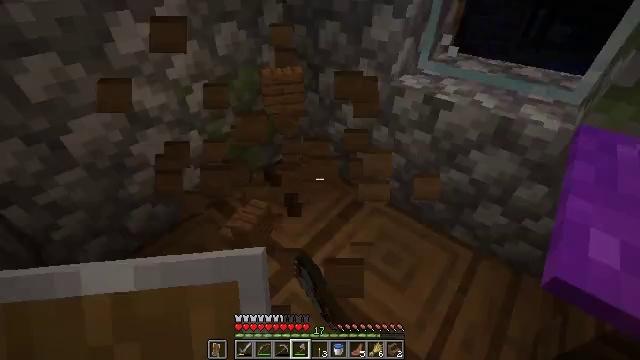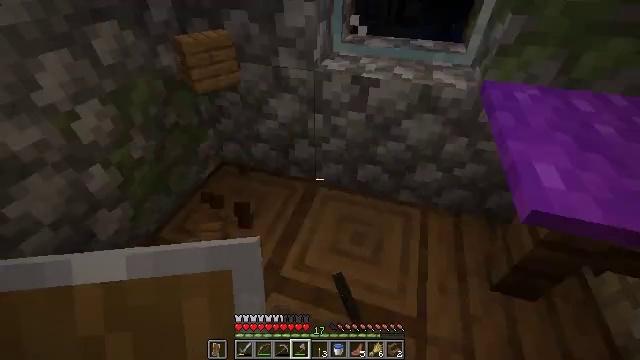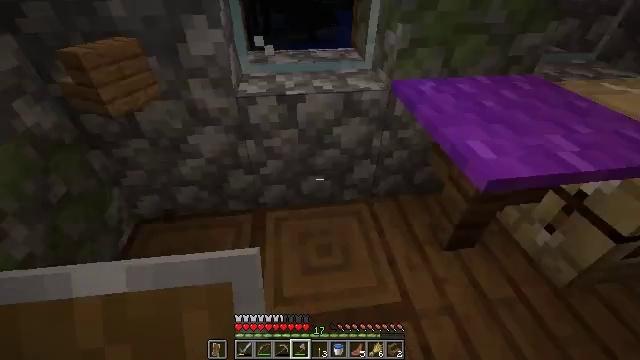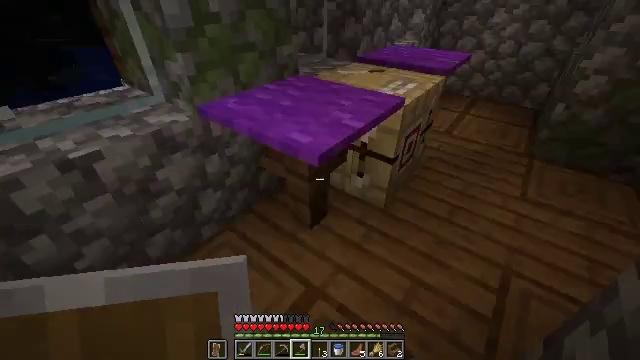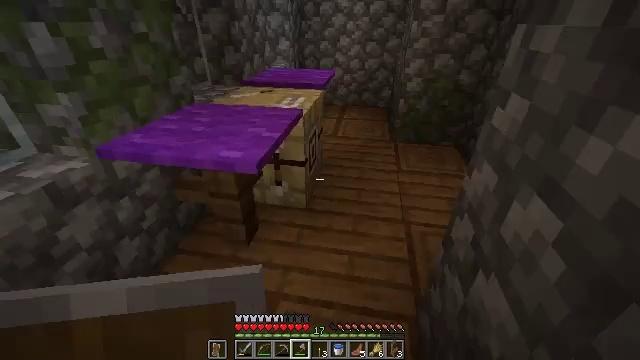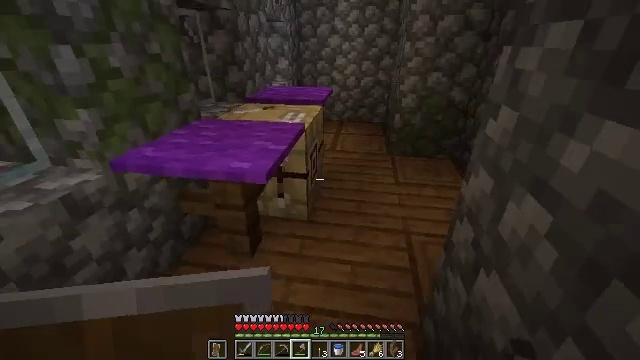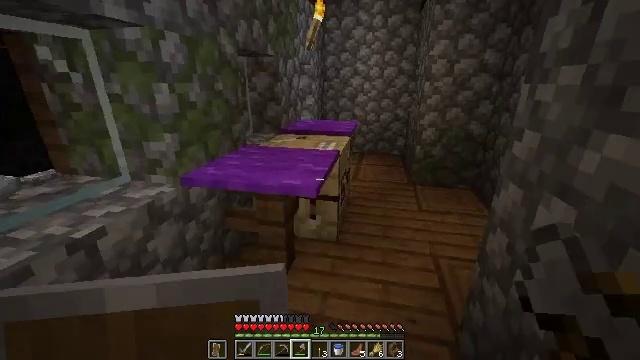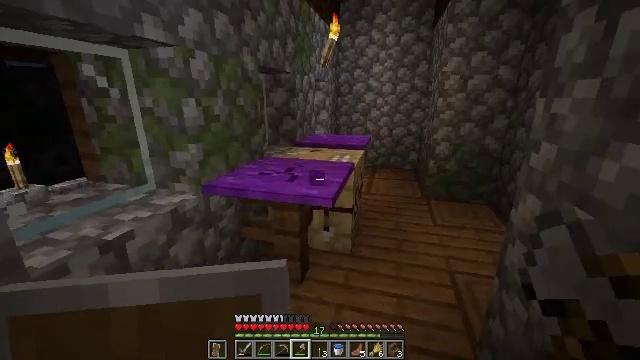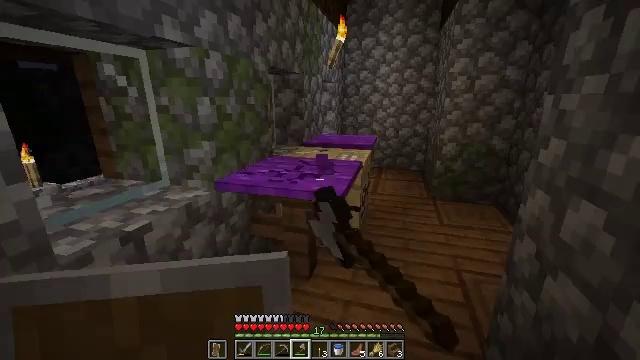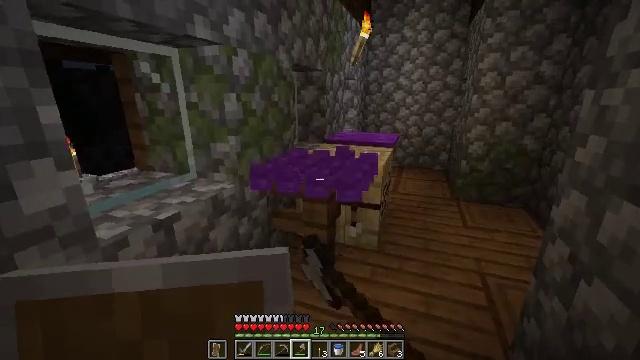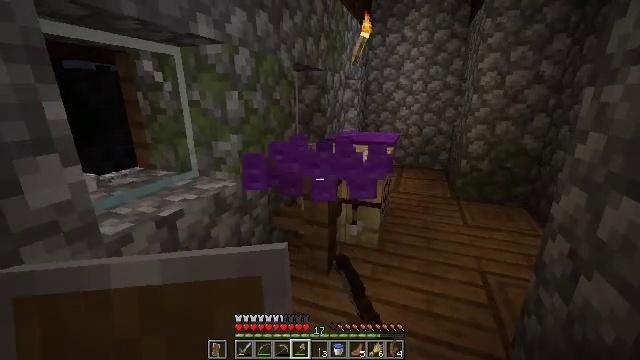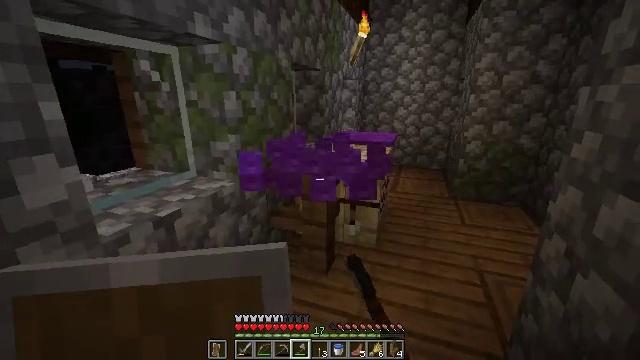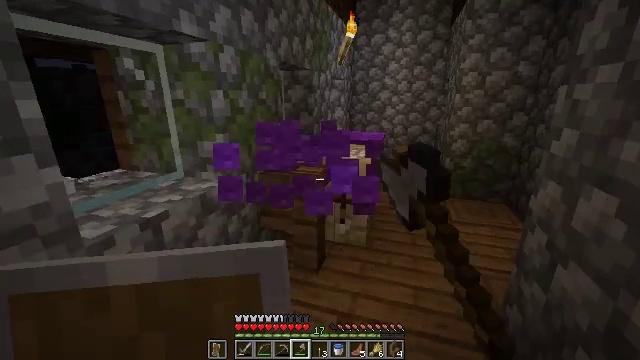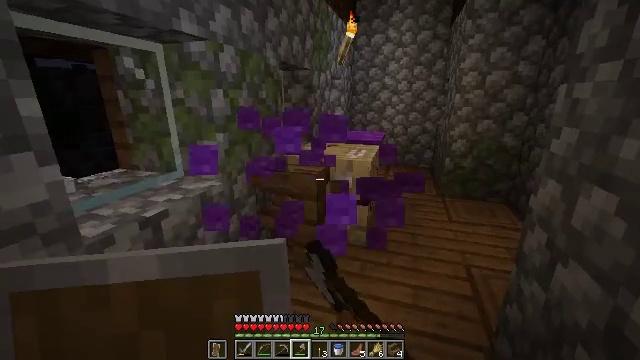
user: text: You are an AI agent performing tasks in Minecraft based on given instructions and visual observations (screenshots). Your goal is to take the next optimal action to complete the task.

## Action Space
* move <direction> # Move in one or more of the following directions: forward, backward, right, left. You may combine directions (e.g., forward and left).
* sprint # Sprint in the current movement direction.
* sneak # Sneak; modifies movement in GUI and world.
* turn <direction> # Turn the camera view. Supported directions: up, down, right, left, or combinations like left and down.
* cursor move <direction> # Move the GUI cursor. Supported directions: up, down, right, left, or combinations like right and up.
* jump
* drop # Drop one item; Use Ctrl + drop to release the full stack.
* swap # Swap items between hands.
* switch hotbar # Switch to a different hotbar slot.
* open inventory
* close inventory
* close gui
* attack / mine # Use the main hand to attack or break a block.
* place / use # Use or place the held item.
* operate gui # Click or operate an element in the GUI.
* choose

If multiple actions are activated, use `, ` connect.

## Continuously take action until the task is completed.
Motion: motion action
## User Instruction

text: Break the purple carpet block.
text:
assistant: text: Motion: move forward and move left, turn right and down
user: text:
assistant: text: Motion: move left, turn right and up
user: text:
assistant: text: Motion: move back and move left, turn right and up
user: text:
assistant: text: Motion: move back and move left, turn right and up
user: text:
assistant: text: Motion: move back and move left, turn right and up
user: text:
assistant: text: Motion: turn left and up
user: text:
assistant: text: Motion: turn left and up, attack / mine
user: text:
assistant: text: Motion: turn left, attack / mine
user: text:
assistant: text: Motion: turn left, attack / mine
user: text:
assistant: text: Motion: attack / mine
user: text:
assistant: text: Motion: attack / mine
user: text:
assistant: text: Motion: turn right, attack / mine
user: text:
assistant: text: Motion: attack / mine
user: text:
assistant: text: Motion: attack / mine